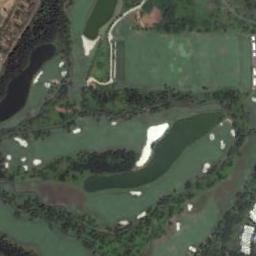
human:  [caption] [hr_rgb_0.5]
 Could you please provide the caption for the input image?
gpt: The golf course has some lakes, Roughs, Fairways, Barrier trees and sandpits .

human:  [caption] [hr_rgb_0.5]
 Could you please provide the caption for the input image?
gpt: A lot of trees are near the golf course .

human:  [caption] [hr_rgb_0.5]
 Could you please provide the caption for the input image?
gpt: There are several bunkers and lakes and a few paths and many trees on a large green lawn on the golf course .

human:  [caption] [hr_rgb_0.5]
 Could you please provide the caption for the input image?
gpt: There are two large bunkers and two paths .

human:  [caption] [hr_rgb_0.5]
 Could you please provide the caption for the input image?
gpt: There are many bunkers and a lake on the golf course .